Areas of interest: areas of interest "Dongfang Mingjia"
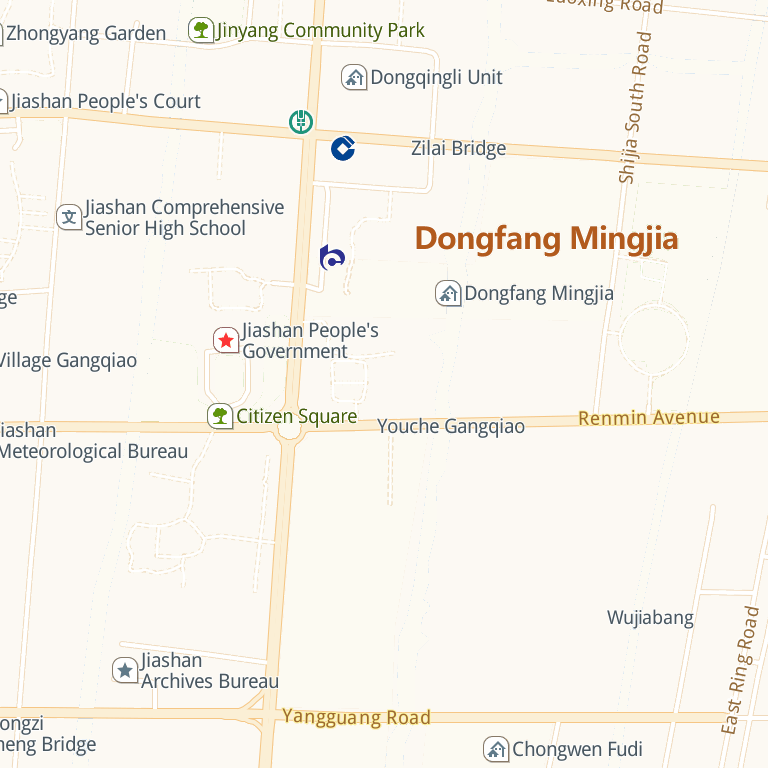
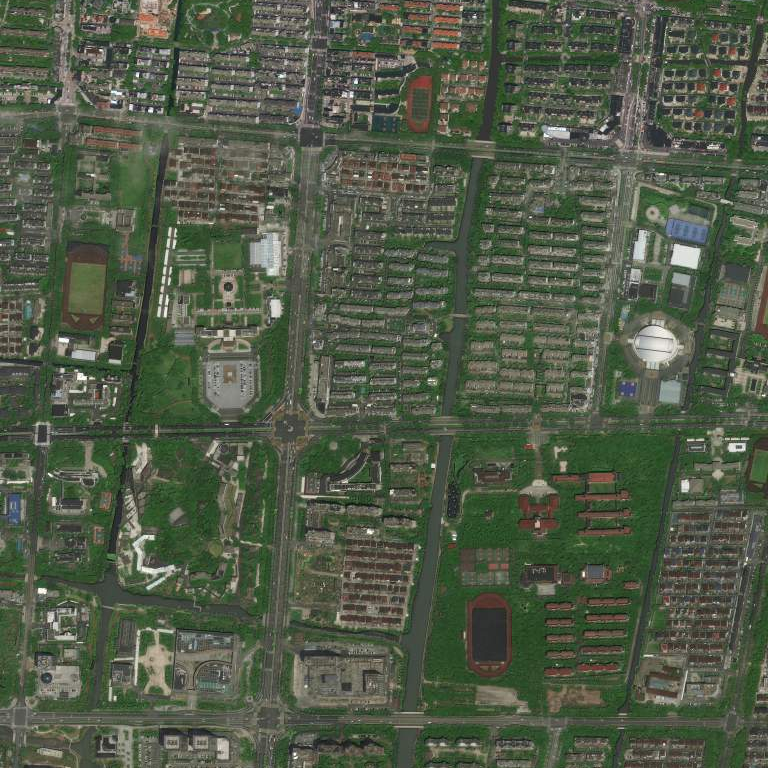